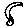
Label: moon